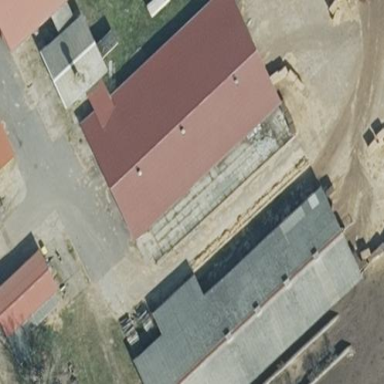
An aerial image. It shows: Cowshed building.